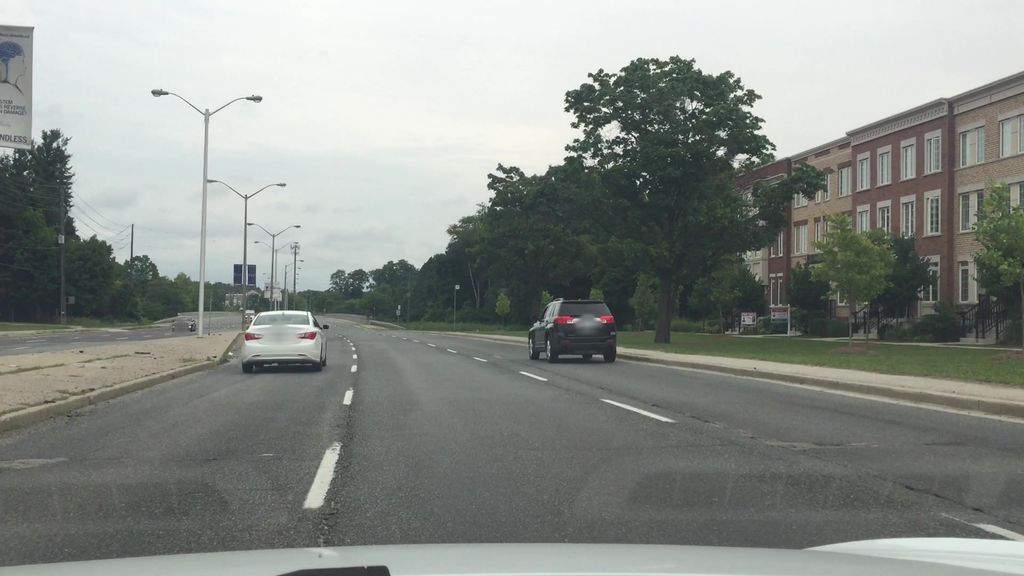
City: toronto